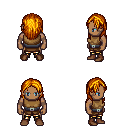
a pixel art fantasy rpg character, male body template, human, dark skin, leather chest armor, gold greaves, dark blonde long hairstyle, brown shoes, four views (front, back, left, right), 2x2 character sprite sheet, small pixel art, hard edges, no anti-aliasing